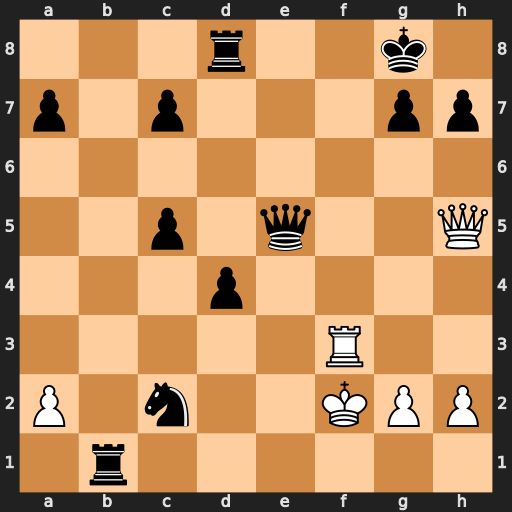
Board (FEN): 3r2k1/p1p3pp/8/2p1q2Q/3p4/5R2/P1n2KPP/1r6
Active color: w
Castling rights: -
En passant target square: -
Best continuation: Qf7+ Kh8 Qf8+ Rxf8 Rxf8#